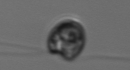
Label: flagellate_morphotype1